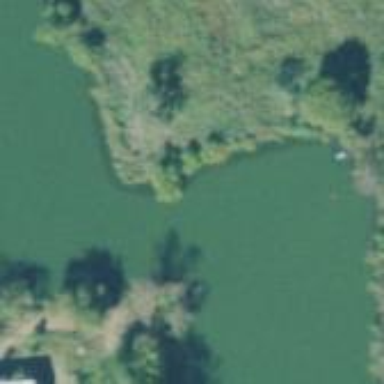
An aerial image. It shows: Lake with natural water.